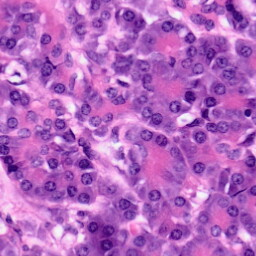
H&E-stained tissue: Pancreatic